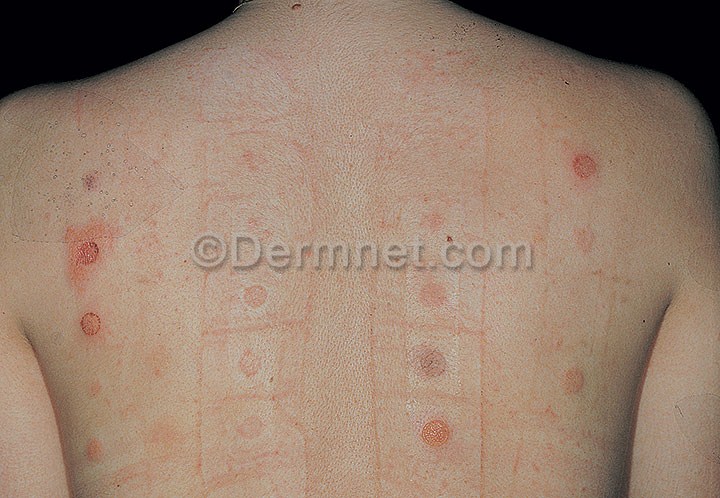
Disease: Poison Ivy Photos and other Contact Dermatitis